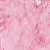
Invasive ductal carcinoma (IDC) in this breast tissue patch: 0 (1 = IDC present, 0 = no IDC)